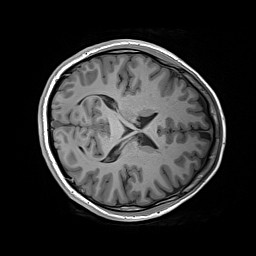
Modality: T1w
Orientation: axial
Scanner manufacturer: siemens
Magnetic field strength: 3 T
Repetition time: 2.2 s
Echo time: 0.00244 s